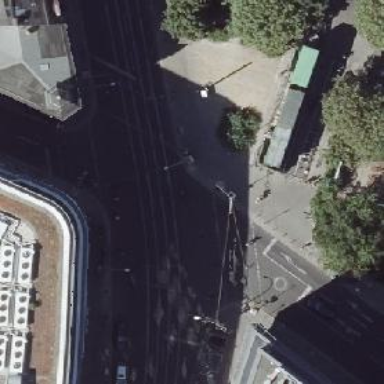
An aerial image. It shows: Tertiary road with asphalt surface. There is separate sidewalk and cycle lane on both sides of the road.